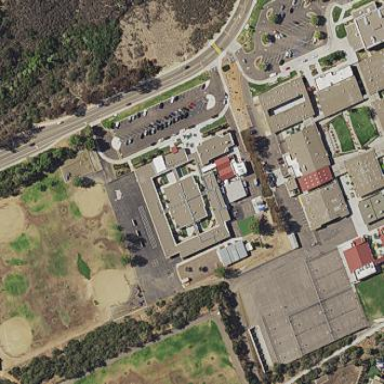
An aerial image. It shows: Educational building.